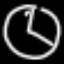
Label: clock